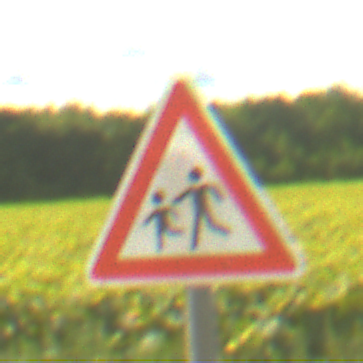
Verkehrszeichen: KinderRechts
Umgebung: Outdoor, RoadRail
Tageszeit: Midday
Wetter: PartlyCloudy
Licht: Natural
Jahreszeit: NotSpecified
Kontrast: HighContrast